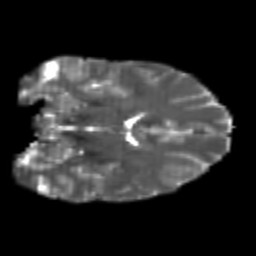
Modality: T2w
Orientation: coronal
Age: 23
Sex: male
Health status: healthy
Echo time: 0.074 s